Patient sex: M
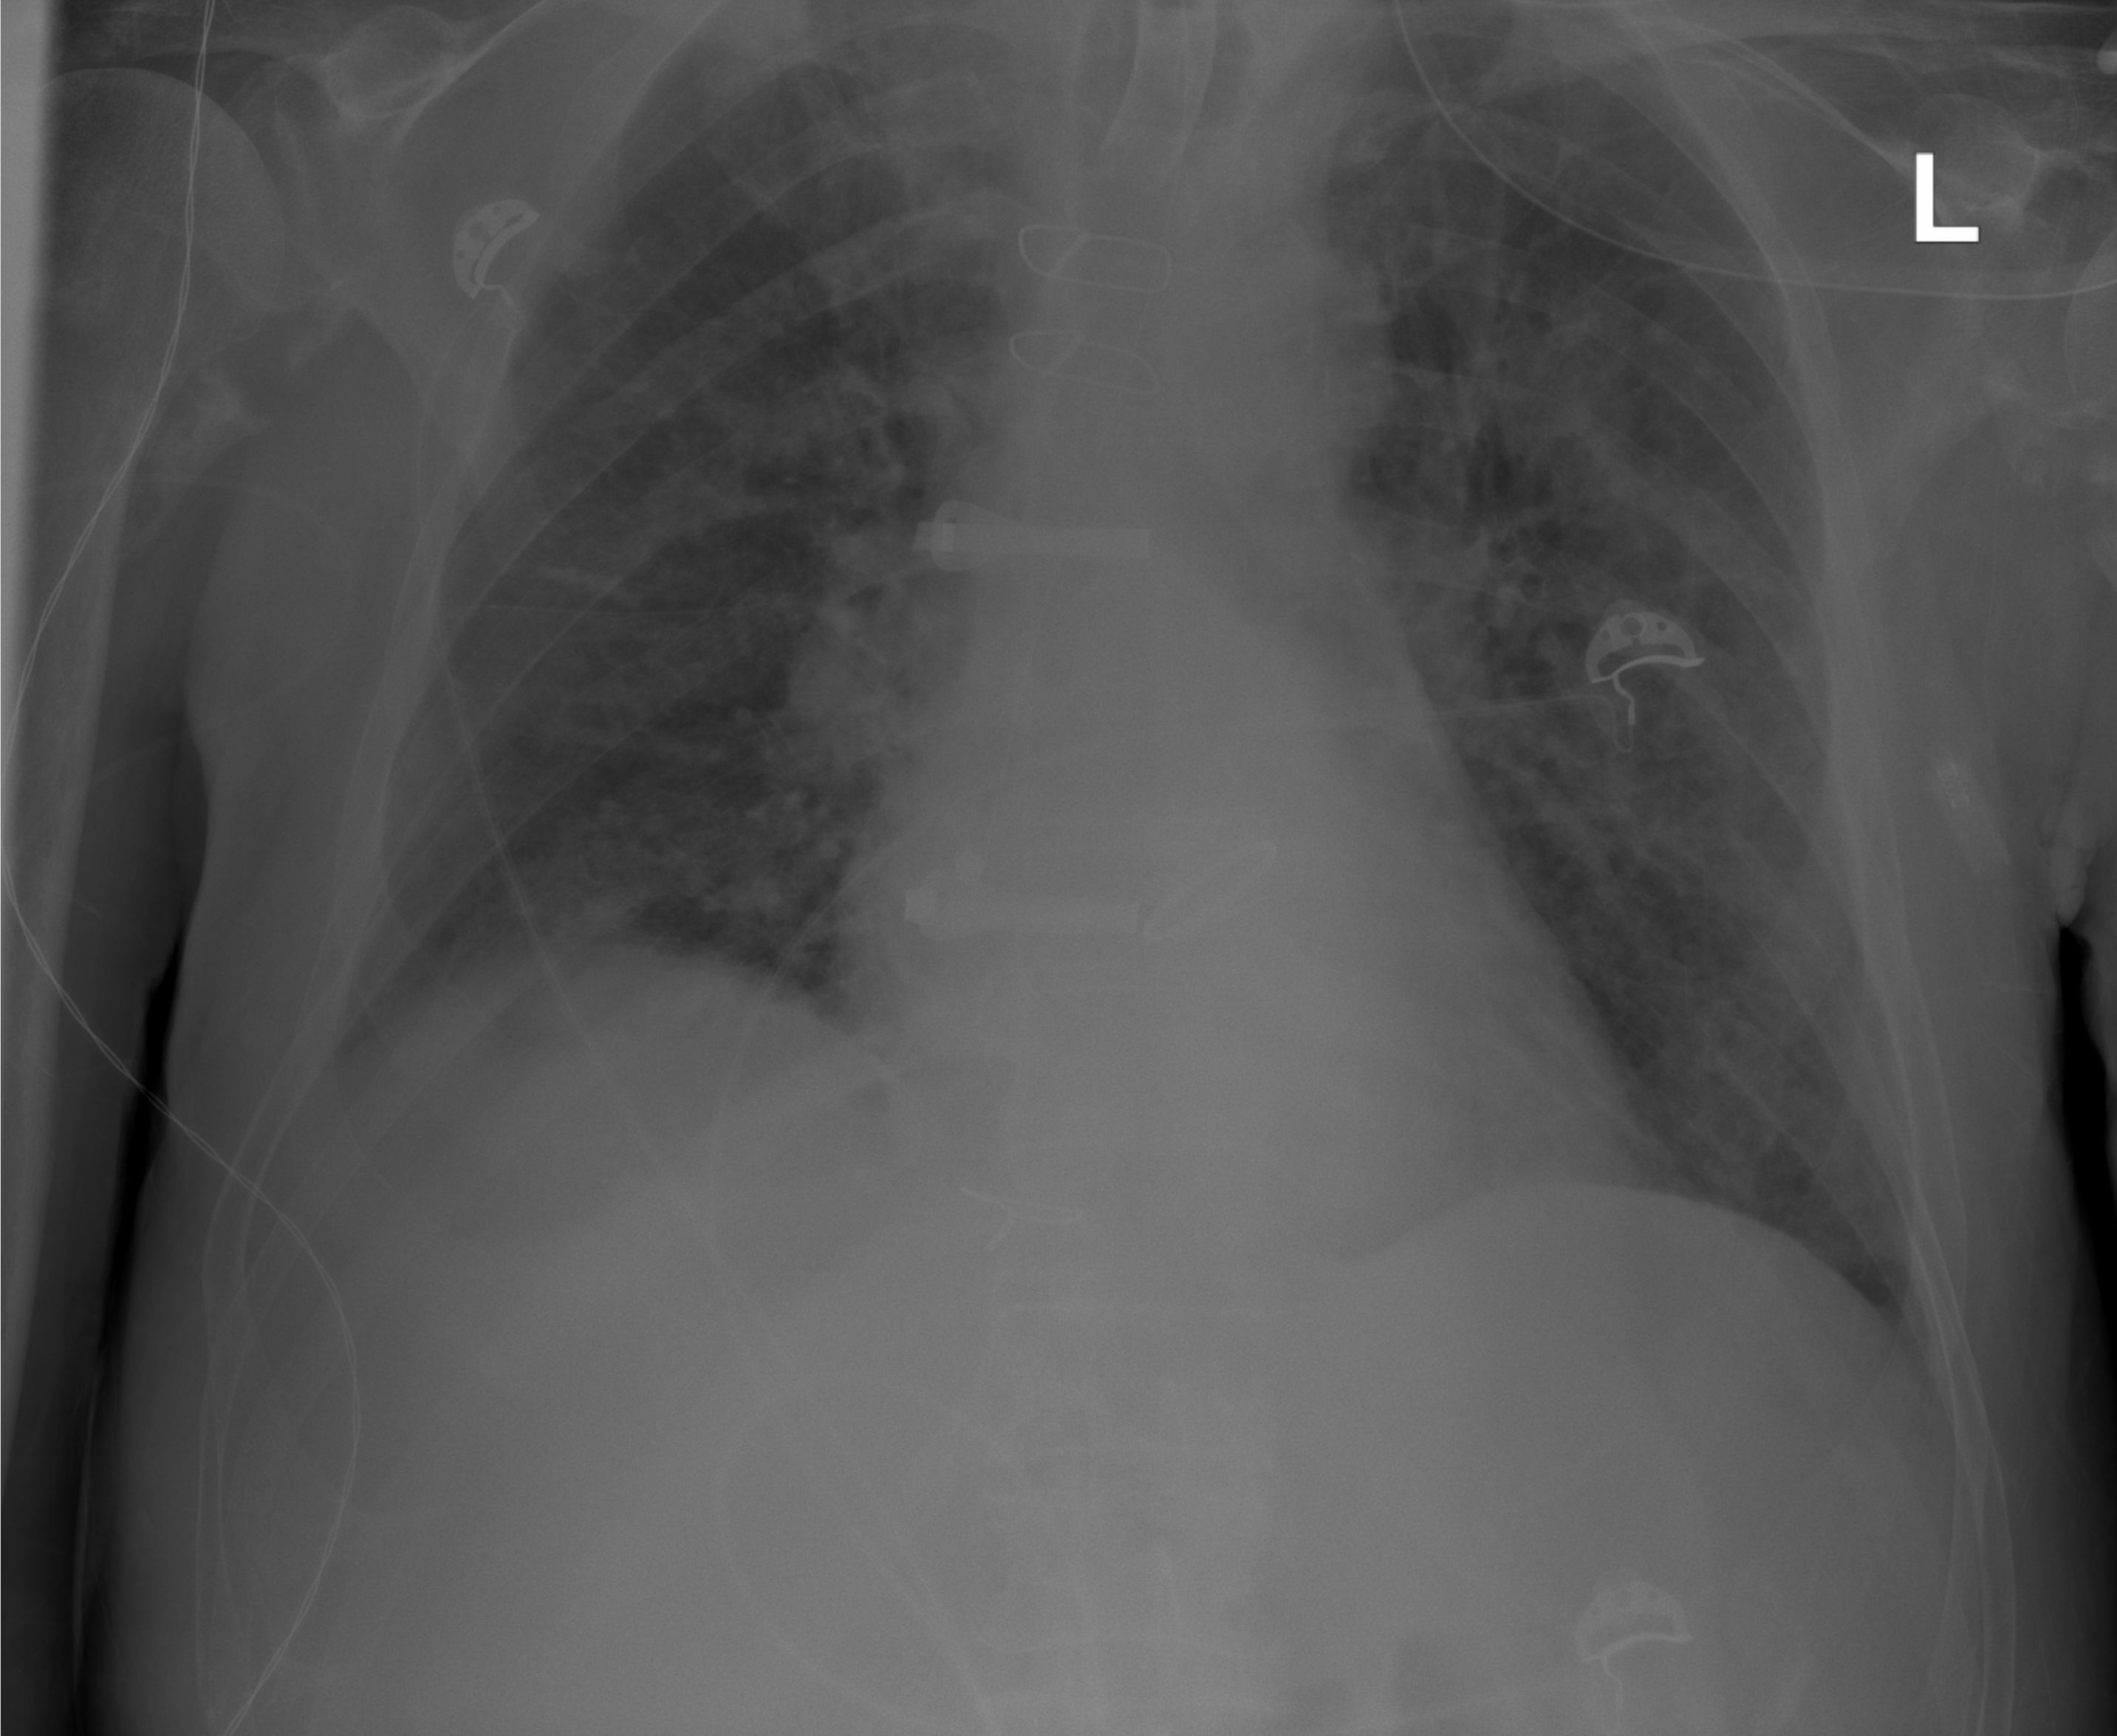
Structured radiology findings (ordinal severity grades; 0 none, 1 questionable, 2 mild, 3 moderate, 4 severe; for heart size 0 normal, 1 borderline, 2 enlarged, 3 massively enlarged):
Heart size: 0
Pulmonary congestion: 3
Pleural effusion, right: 1
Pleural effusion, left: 2
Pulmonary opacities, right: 2
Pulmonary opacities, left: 2
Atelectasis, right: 2
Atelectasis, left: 2